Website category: book
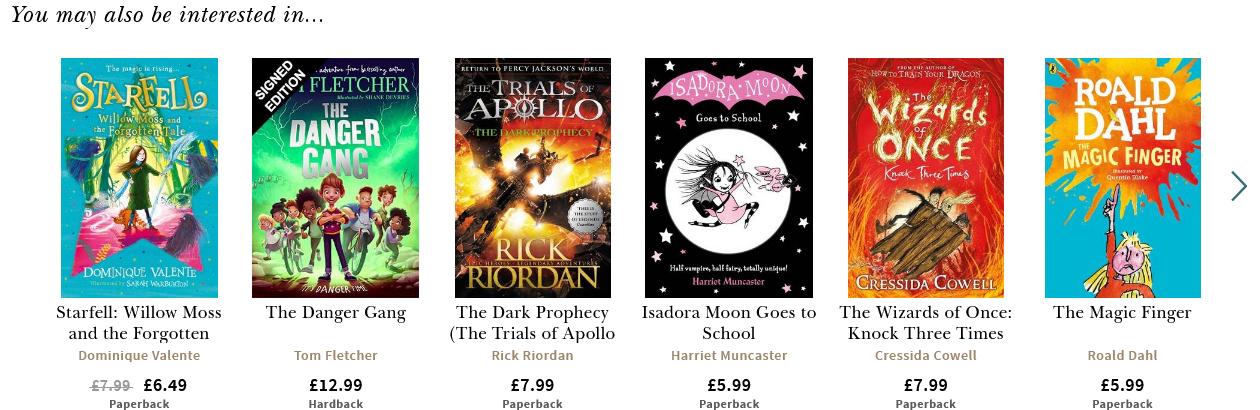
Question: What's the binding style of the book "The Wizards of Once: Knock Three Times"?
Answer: Paperback

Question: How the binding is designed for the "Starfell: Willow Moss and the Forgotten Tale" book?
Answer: Paperback

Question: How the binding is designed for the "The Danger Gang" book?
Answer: Hardback

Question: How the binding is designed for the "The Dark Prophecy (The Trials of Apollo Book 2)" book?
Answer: Paperback

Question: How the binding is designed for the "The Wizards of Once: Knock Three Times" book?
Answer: Paperback

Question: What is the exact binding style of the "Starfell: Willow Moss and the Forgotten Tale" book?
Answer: Paperback

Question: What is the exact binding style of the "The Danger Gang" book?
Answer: Hardback

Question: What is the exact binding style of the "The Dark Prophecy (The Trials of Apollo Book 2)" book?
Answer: Paperback

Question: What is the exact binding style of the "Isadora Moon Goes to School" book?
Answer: Paperback

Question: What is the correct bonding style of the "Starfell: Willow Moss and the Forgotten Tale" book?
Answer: Paperback

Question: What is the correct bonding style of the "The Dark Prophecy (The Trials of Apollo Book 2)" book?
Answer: Paperback

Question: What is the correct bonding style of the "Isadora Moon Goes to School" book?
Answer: Paperback

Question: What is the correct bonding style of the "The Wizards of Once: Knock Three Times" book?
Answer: Paperback

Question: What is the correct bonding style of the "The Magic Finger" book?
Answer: Paperback

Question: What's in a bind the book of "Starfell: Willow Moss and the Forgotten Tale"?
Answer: Paperback

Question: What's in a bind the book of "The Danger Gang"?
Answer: Hardback

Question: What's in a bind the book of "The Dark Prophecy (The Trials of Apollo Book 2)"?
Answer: Paperback

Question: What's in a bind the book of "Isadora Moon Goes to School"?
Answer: Paperback

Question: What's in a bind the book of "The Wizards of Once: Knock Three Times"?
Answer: Paperback

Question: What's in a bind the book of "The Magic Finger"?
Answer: Paperback

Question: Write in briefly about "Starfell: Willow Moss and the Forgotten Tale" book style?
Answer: Paperback

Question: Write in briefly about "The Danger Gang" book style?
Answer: Hardback

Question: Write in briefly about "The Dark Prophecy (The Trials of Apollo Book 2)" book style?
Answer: Paperback

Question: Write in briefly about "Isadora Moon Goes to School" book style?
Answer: Paperback

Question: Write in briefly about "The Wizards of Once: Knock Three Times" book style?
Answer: Paperback

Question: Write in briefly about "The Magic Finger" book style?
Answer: Paperback

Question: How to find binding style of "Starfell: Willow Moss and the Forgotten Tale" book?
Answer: Paperback

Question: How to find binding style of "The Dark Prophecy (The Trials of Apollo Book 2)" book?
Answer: Paperback

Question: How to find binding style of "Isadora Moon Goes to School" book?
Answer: Paperback

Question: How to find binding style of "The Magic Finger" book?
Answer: Paperback